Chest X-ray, PA view. Patient: 19 years old, sex M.
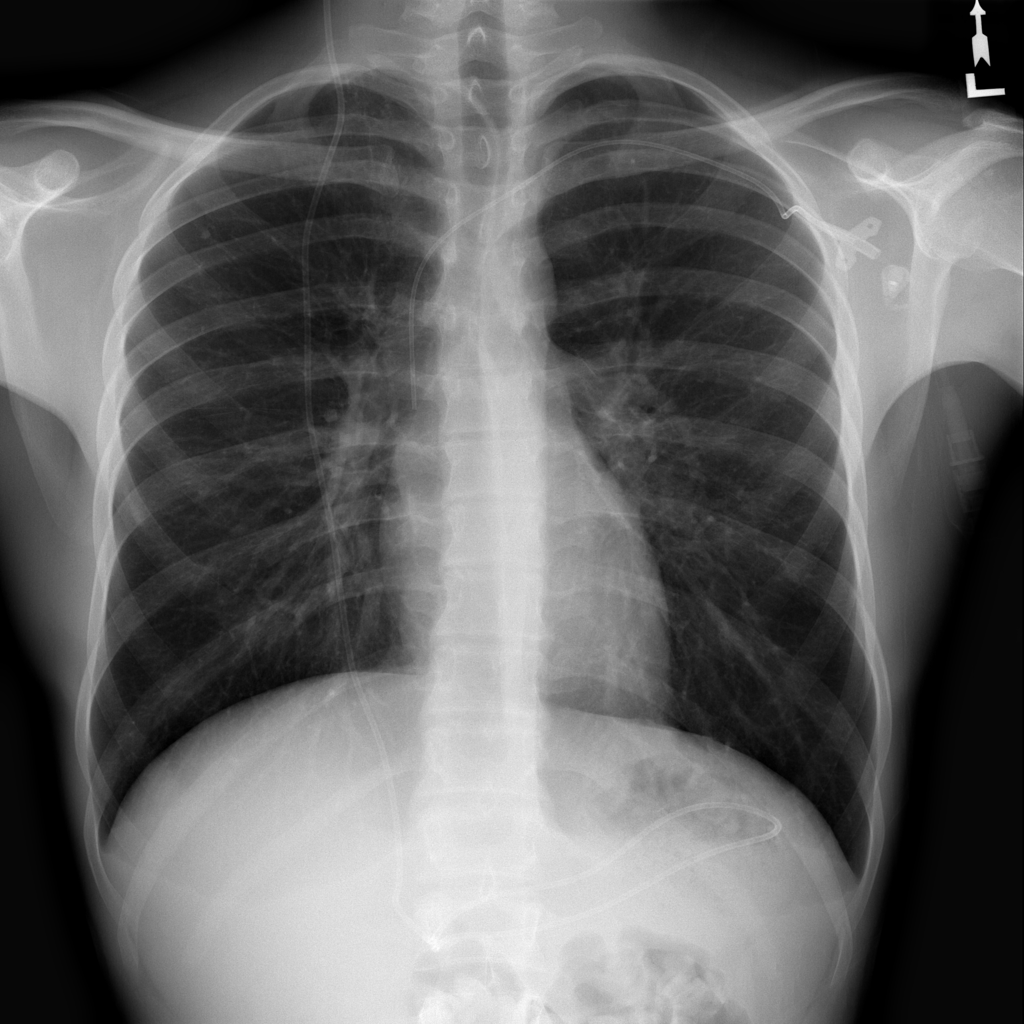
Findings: Nodule